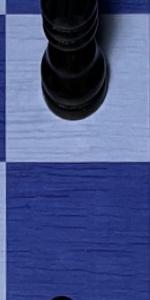
Label: Empty